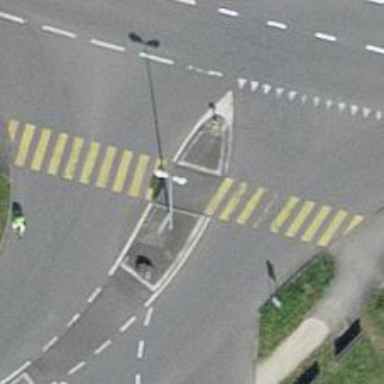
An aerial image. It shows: Uncontrolled road crossing with pedestrian island.